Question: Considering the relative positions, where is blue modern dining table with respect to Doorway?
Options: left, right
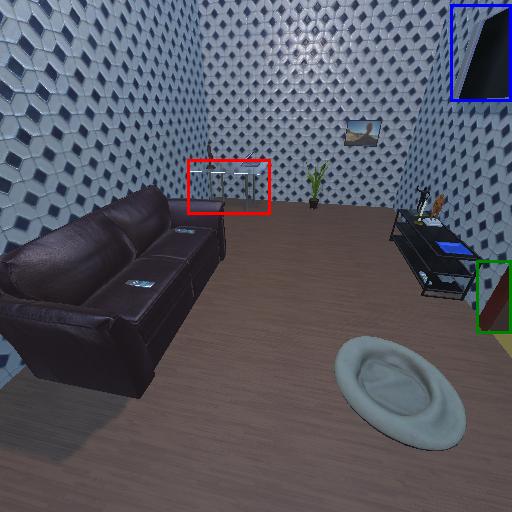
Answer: left